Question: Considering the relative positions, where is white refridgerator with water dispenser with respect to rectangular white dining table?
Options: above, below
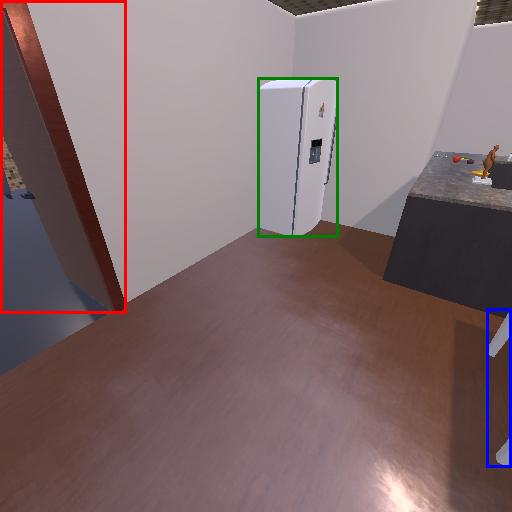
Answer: above